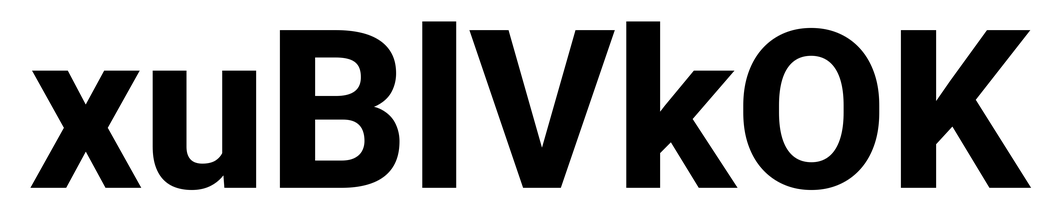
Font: Roboto_ExtraBold